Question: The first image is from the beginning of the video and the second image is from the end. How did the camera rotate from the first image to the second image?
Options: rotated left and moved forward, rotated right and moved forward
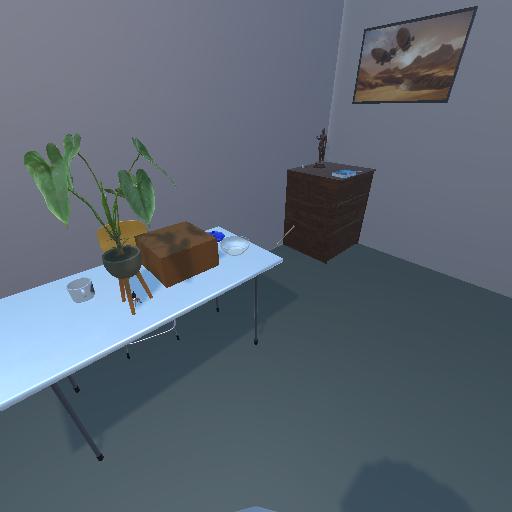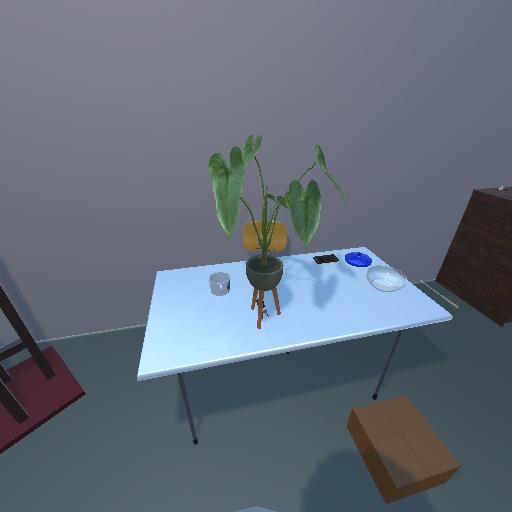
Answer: rotated left and moved forward